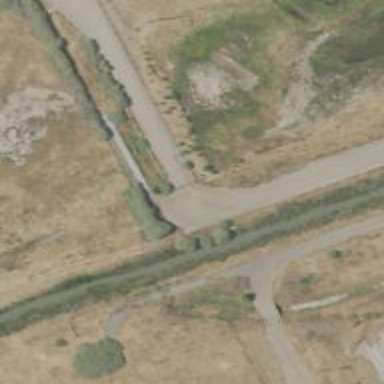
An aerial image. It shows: Footway bridge.